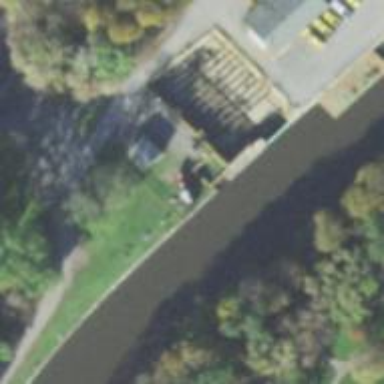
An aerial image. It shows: Dock by the waterway.